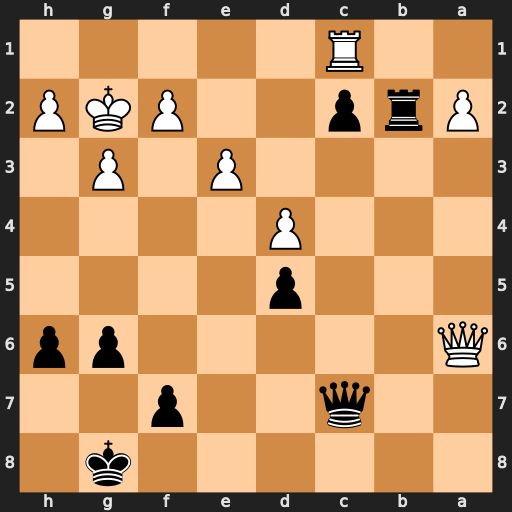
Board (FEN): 6k1/2q2p2/Q5pp/3p4/3P4/4P1P1/Prp2PKP/2R5
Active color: b
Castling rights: -
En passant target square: -
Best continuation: Rb1 Rxc2 Qxc2